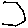
Label: hexagon